Interaction volume radius: 5 \u00c5
Interaction volume height: 10 \u00c5
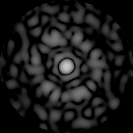
Disorder parameter: 0.7579